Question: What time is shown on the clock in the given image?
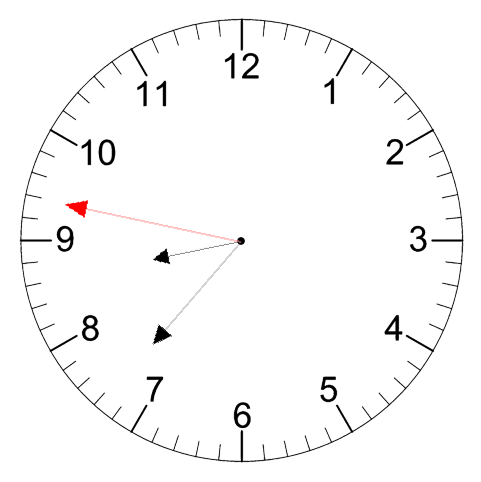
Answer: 08:36:47